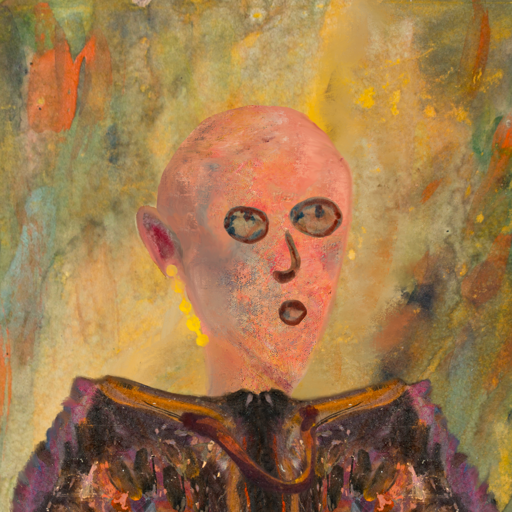
Background: Comrade, Head And Neck Side: Irani, Face Side: Orphan, Bust: Gypsy_Queen, Hair Side: Blank, Head Accessory: Blank, Second Necklace: Comrade, Necklace: Blank, Baby: Blank